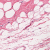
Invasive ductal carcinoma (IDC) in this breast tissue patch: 0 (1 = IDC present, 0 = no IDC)